Question: I'm having some problems aranging a tablelayout. The way i've written the XML doesnt seem to show as i think it should when it appears on the screen. I want each column of my first tablerow to be equal in size, with its contents centered but what i am getting is the first 2 column bigger than the second two.
My XML code:
'''
<TableLayout xmlns:android="http://schemas.android.com/apk/res/android"
xmlns:tools="http://schemas.android.com/tools"
android:layout_width="match_parent"
android:layout_height="wrap_content"
android:screenOrientation="portrait"
android:animateLayoutChanges="true"
tools:context=".SettingsActivity" >
<TableRow
android:id="@+id/tableRow1"
android:layout_width="wrap_content"
android:layout_height="wrap_content" >
<TextView
android:id="@+id/lblIP"
android:layout_weight="1"
android:gravity="center"
android:text="@string/ip" />
<EditText
android:id="@+id/txtIP"
android:layout_weight="1"
android:gravity="center"
android:inputType="phone"
android:text="@string/ip_address" >
</EditText>
<TextView
android:id="@+id/lblPort"
android:layout_weight="1"
android:gravity="center"
android:text="@string/port" />
<EditText
android:id="@+id/txtPort"
android:layout_weight="1"
android:gravity="center"
android:inputType="number" />
</TableRow>
'''
How it appears:

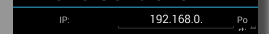
Answer: '''
<TableRow
android:id="@+id/tableRow1"
android:layout_width="wrap_content"
android:layout_height="wrap_content"
android:weightSum="4" >
<TextView
android:id="@+id/lblIP"
android:layout_width="0dp"
android:layout_weight="1"
android:gravity="center"
android:text="@string/ip" />
<EditText
android:id="@+id/txtIP"
android:layout_width="0dp"
android:layout_weight="1"
android:gravity="center"
android:inputType="phone"
android:text="@string/ip_address" >
</EditText>
<TextView
android:id="@+id/lblPort"
android:layout_width="0dp"
android:layout_weight="1"
android:gravity="center"
android:text="@string/port" />
<EditText
android:id="@+id/txtPort"
android:layout_width="0dp"
android:layout_weight="1"
android:gravity="center"
android:inputType="number" />
</TableRow>
'''